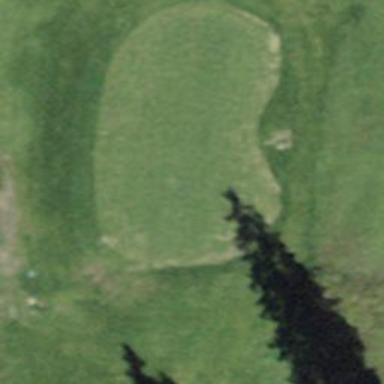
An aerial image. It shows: Green golf area with grass land use.